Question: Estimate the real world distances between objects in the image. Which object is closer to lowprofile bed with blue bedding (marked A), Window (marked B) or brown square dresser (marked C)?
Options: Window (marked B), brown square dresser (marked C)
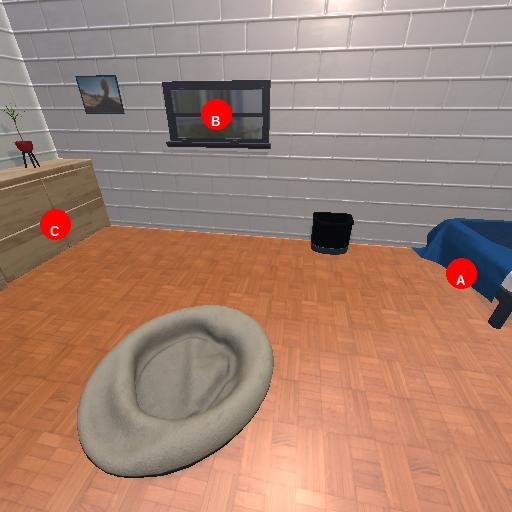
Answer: Window (marked B)